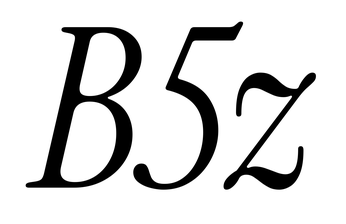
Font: InstrumentSerif-Italic